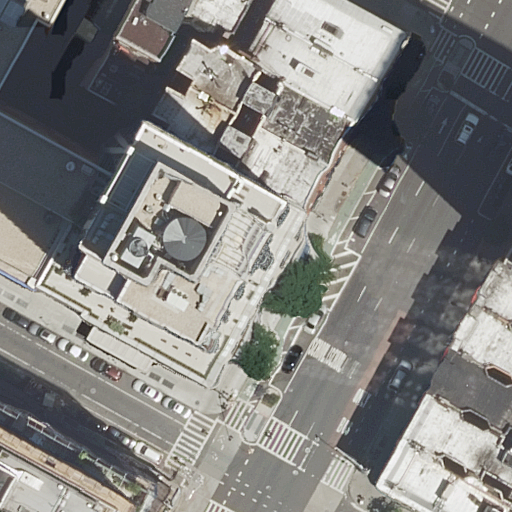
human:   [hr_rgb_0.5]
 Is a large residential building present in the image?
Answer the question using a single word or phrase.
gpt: yes

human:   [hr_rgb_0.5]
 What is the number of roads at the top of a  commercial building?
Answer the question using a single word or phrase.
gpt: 0

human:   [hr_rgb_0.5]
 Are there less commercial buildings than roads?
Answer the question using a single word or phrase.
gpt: yes

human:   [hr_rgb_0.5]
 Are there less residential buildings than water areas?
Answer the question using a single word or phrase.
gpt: no

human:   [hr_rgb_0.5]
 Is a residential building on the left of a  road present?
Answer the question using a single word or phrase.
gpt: yes

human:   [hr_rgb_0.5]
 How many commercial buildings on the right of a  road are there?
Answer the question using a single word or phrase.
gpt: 0

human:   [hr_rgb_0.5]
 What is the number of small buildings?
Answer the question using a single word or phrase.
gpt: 4

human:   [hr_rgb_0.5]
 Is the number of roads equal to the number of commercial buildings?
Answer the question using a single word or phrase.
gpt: no

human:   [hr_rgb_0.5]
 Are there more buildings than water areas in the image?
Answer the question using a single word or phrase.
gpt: yes

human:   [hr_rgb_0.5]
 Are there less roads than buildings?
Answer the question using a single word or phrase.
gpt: no

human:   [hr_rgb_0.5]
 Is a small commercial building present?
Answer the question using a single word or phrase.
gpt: no

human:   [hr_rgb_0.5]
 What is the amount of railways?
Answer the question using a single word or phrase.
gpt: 0

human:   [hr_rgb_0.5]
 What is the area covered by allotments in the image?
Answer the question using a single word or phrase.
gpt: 0m2

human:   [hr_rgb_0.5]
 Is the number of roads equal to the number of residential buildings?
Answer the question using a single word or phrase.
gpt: no

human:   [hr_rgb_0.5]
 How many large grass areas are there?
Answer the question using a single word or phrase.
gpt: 0

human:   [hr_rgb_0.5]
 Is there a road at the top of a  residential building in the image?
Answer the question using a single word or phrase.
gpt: yes

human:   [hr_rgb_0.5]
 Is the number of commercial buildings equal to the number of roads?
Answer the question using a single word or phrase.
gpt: no

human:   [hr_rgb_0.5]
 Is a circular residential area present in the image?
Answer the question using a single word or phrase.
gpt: no

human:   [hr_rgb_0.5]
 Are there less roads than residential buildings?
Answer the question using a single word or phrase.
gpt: no

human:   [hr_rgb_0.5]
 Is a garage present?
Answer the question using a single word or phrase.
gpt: no

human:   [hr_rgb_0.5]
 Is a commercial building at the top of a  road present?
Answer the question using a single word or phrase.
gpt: no

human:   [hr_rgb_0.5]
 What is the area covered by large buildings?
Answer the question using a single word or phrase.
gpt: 3012m2

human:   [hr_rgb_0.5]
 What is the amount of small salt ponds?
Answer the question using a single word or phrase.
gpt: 0

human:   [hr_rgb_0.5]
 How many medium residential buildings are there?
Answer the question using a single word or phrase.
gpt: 7

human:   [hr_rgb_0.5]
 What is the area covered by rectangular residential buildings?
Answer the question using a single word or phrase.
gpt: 625m2

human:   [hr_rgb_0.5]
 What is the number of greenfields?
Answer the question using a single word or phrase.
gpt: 0

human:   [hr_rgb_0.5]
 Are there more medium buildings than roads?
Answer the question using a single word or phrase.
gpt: no

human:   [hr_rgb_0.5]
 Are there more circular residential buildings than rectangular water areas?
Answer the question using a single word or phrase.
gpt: no

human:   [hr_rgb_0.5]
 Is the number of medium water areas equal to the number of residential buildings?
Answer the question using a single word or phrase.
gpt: no

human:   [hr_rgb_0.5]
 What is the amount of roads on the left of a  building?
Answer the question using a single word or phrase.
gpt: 14

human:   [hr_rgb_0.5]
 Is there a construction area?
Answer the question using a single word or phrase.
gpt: no

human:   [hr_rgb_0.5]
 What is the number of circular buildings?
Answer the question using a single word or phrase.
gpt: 0

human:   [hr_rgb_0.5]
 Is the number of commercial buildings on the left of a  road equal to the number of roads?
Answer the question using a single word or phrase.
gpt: no

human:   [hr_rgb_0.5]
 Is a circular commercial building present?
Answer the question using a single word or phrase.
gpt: no

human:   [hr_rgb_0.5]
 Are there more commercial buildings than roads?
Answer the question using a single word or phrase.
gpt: no

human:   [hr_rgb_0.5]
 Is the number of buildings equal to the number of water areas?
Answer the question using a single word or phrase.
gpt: no